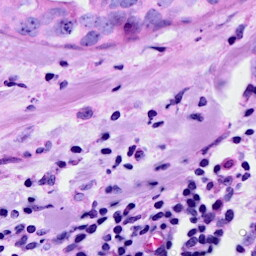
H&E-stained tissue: Breast